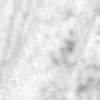
Label: change